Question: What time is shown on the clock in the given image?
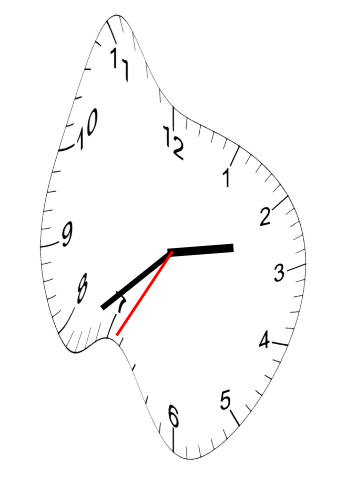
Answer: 02:38:35